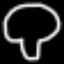
Label: mushroom